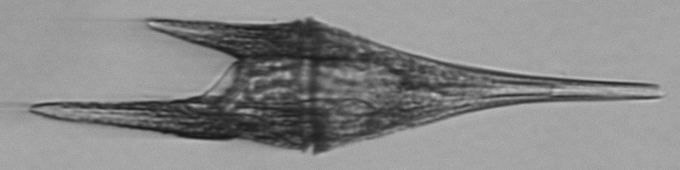
Label: Tripos_furca